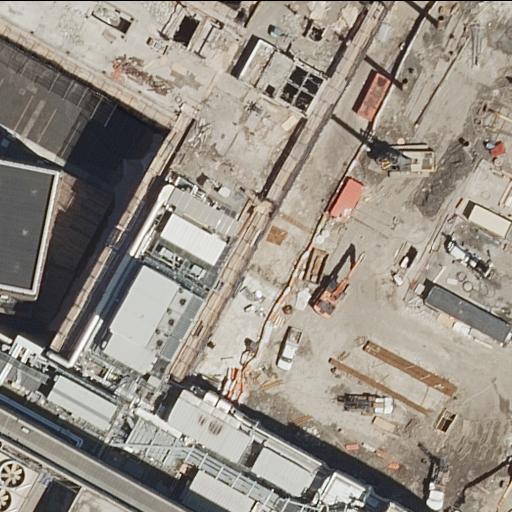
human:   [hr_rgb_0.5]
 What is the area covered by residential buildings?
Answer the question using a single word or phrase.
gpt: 3886m2

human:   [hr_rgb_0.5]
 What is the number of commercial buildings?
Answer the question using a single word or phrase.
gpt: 0

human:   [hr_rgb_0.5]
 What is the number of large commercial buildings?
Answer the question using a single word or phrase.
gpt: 0

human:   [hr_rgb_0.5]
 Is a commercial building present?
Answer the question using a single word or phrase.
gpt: no

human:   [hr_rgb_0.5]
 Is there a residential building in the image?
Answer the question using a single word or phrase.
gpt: yes

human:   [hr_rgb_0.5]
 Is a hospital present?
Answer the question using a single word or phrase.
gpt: yes

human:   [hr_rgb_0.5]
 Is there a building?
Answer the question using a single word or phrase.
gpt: yes

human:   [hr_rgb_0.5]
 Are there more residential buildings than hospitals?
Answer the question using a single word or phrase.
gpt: yes

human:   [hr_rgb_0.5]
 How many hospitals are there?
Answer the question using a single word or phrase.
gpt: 1

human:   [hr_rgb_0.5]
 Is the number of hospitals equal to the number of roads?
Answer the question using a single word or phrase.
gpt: no

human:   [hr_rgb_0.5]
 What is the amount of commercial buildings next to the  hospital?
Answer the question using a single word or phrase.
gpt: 0

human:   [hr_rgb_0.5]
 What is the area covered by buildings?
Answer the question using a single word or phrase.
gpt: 4105m2

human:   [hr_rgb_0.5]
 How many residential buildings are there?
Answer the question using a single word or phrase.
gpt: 3

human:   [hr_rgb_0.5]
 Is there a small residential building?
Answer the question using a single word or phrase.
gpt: no

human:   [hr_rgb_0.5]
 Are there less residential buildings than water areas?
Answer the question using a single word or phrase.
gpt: no

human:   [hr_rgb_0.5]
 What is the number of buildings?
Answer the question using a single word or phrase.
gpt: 4

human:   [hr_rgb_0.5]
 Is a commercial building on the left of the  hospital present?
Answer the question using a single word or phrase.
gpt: no

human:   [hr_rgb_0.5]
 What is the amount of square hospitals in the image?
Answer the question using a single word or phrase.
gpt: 0

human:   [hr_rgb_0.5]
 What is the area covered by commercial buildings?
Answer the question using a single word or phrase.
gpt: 0m2

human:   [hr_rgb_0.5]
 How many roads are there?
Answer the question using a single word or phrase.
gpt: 0

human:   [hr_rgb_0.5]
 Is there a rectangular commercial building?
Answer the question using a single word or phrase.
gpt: no

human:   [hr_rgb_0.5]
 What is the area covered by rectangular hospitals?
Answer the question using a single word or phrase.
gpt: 9968m2

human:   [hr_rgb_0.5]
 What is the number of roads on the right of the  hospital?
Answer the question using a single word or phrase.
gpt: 0

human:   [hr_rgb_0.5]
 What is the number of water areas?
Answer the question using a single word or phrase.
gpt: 0

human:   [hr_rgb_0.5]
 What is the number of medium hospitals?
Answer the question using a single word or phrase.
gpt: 0

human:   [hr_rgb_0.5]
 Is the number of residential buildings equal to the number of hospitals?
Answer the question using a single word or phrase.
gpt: no

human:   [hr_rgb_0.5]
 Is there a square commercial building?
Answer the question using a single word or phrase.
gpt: no

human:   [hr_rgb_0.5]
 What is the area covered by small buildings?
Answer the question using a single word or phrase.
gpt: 0m2

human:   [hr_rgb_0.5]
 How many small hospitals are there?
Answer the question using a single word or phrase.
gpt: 0

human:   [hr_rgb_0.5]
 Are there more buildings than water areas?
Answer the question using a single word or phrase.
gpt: yes

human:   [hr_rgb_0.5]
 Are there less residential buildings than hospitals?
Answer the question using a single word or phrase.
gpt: no

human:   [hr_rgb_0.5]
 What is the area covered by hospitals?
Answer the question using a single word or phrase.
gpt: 9968m2

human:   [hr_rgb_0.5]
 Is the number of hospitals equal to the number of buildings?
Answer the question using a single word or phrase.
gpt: no

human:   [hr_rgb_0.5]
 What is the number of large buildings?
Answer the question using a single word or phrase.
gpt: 3

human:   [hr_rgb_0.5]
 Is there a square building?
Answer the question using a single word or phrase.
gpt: no

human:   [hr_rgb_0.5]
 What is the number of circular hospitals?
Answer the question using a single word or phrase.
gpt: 0

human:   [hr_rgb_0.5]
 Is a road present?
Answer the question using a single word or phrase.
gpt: no

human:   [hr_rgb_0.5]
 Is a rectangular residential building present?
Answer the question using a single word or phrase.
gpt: yes

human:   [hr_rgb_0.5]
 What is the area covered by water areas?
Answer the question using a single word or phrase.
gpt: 0m2

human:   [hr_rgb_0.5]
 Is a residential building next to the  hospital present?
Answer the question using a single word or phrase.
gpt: yes

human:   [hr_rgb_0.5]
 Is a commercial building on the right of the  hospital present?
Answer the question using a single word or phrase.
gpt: no

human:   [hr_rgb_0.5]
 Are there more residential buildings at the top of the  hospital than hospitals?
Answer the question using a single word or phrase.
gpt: yes

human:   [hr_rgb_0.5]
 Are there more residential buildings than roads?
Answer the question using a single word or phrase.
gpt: yes

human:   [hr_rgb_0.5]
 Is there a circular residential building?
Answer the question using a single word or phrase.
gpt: no

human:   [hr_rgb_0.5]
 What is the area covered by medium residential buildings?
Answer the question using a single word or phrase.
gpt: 0m2

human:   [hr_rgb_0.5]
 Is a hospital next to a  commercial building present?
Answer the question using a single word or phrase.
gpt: no

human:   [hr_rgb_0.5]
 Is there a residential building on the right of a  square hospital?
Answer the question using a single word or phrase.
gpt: no

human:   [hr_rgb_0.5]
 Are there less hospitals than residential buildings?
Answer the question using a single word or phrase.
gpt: yes

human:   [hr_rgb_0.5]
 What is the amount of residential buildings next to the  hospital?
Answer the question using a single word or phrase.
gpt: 3

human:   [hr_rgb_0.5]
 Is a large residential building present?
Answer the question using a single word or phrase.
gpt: yes

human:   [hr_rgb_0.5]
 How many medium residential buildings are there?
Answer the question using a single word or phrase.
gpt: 0

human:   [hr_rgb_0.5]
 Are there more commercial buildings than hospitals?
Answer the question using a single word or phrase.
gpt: no

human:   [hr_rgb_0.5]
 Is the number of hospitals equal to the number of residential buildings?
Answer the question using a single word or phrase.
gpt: no

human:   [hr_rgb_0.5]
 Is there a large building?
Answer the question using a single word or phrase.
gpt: yes

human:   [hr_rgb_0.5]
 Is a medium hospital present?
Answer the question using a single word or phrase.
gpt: no

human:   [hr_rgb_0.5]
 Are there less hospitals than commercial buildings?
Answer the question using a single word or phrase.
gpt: no

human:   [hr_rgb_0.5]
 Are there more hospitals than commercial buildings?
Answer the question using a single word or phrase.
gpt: yes

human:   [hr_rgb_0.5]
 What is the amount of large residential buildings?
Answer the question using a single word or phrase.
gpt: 3

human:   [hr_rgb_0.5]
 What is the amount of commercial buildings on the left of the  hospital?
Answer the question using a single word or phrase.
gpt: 0

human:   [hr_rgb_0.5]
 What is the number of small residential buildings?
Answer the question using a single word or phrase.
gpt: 0

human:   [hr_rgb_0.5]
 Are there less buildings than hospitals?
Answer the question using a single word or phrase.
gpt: no

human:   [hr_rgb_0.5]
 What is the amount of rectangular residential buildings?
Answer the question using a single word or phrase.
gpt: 1

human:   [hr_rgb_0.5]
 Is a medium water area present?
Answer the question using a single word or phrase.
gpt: no

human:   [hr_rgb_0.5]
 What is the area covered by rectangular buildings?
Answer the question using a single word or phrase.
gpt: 1020m2